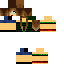
A female human skin with medium skin, wearing brown long hair dressed in a blue hoodie and red pants, featuring a closed mouth.